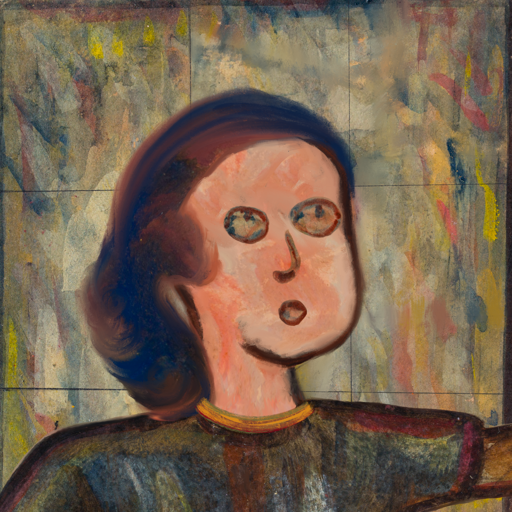
Background: GypsyMother, Head And Neck Side: Roy_Bahadur, Face Side: Orphan, Bust: Mosgoul, Hair Side: Mother_And_Son_Son, Head Accessory: Blank, Second Necklace: Blank, Necklace: Mother_And_Son_Son, Baby: Blank